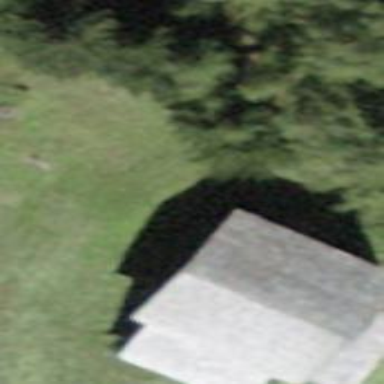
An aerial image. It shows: Building with tile roof.